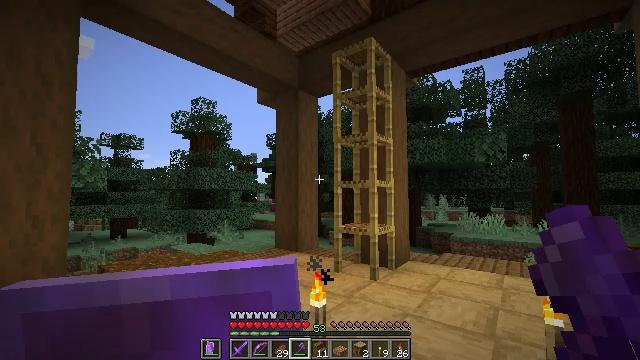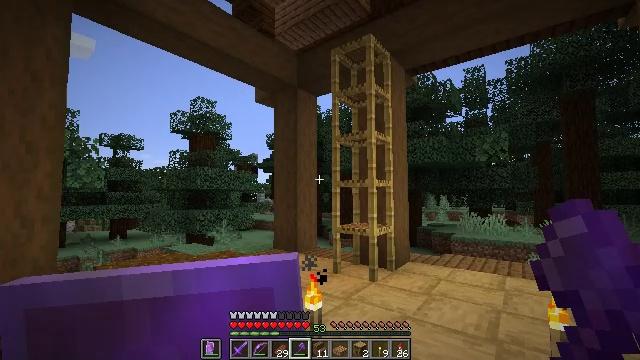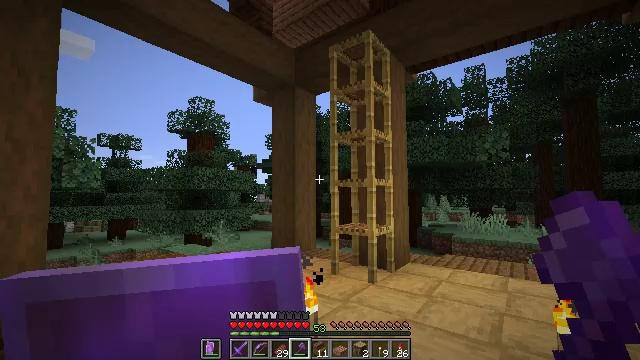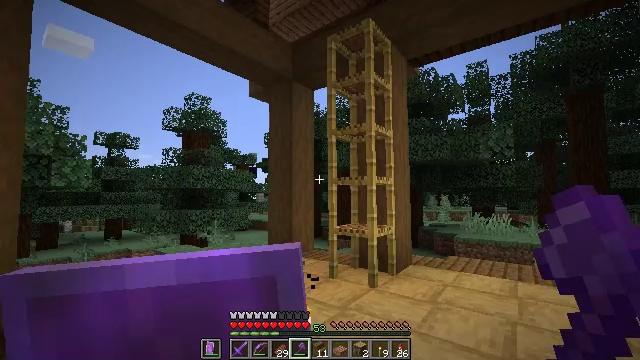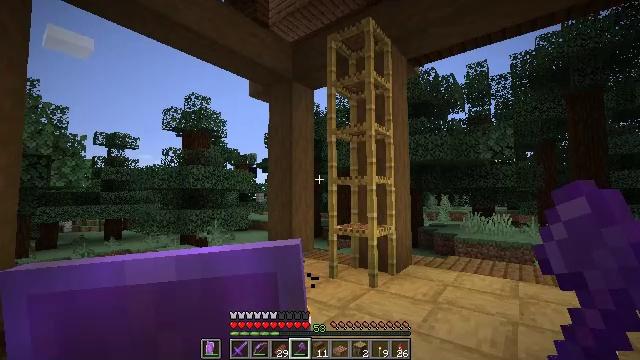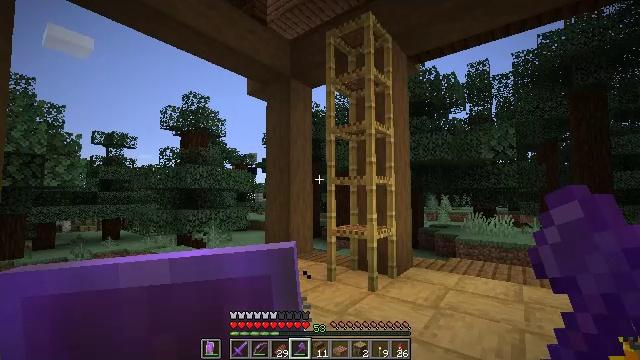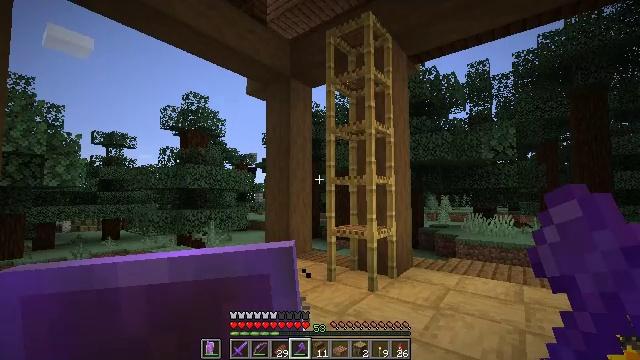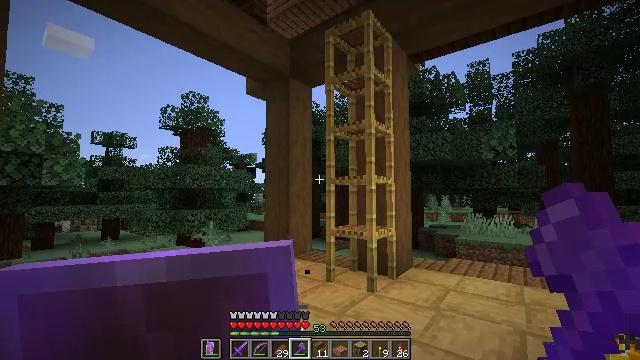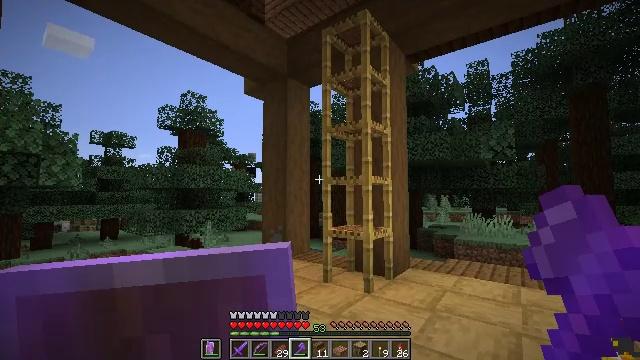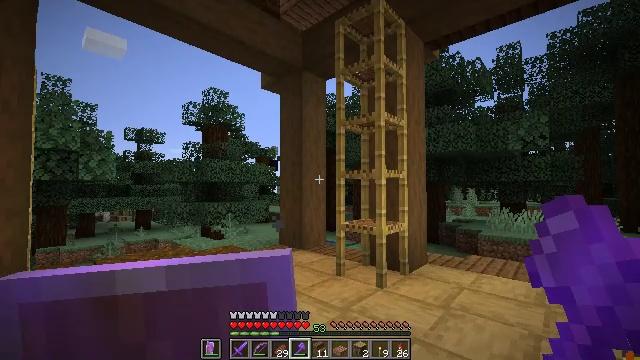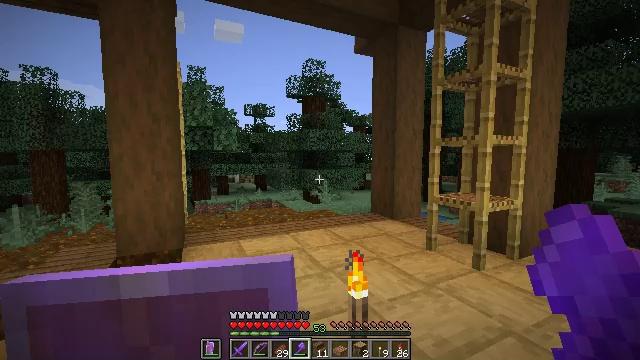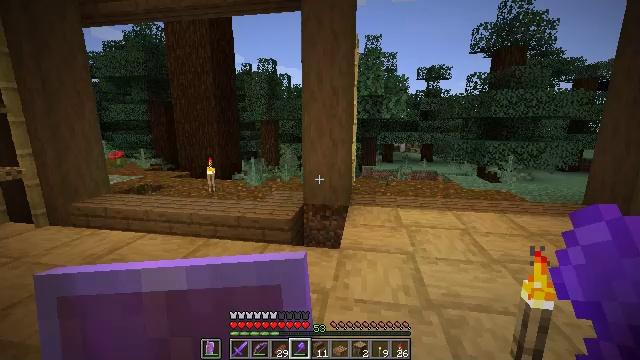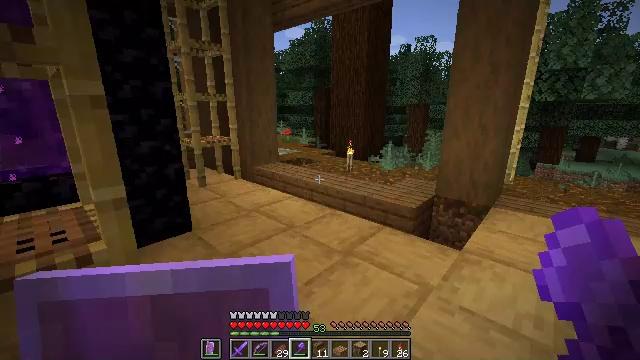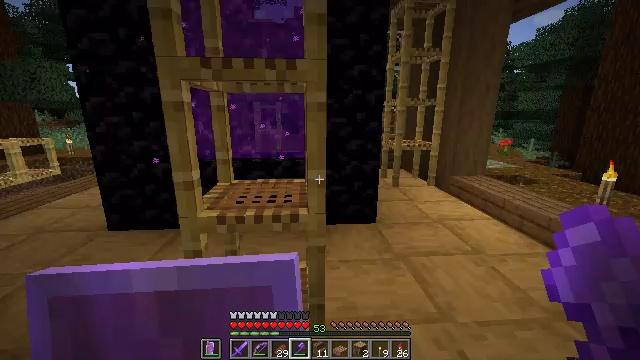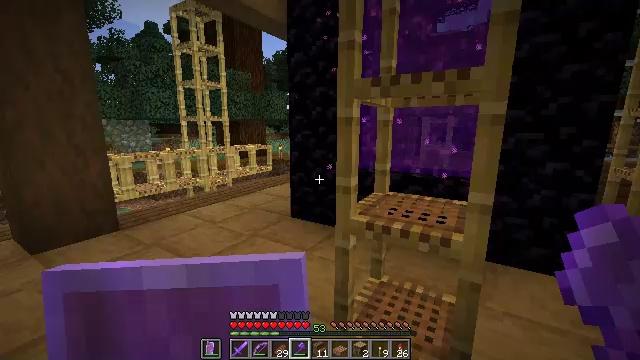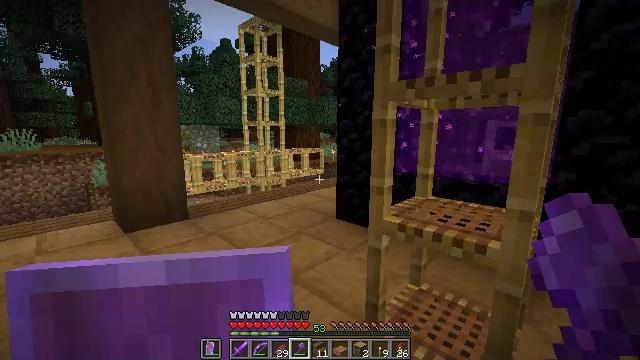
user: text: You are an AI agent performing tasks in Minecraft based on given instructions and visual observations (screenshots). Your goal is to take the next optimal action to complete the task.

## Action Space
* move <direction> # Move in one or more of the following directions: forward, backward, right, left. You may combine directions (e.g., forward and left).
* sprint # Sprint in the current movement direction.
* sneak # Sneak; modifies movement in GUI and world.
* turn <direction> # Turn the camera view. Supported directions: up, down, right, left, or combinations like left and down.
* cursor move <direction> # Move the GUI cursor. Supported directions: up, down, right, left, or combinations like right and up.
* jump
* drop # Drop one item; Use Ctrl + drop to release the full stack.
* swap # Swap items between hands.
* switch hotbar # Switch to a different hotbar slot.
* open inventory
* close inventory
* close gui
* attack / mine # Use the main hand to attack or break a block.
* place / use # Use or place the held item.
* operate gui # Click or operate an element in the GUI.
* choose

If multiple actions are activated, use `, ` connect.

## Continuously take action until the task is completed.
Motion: motion action
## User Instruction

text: Collect scaffolding blocks.
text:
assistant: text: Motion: move forward
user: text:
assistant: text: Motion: move forward
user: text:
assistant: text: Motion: move forward
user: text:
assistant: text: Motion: no_op
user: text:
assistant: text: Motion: no_op
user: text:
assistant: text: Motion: no_op
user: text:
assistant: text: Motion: no_op
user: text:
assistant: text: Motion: move right
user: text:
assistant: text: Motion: move right, turn left and down
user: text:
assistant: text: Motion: move right, turn left and down
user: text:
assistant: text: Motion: move right, turn left and down
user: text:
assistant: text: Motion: move right, turn left and down
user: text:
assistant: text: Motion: move right, turn left
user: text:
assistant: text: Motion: move right, turn left and up
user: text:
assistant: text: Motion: turn left
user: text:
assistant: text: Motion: no_op
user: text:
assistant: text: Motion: open inventory
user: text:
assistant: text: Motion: open inventory
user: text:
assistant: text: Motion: open inventory
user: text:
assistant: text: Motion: turn right, open inventory
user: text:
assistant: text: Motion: turn right and up
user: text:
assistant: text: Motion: turn right
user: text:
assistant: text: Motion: turn right
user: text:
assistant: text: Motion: no_op
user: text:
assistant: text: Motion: no_op
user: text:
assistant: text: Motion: no_op
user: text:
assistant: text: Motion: no_op
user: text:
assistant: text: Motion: no_op
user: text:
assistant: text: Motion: no_op
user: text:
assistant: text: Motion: no_op